Interaction volume radius: 5 \u00c5
Interaction volume height: 35 \u00c5
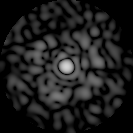
Disorder parameter: 0.8397